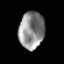
Tissue: prostate
Cell type: T cells
Senescence score: 0.289
Nuclear area (px): 925
Mean DAPI intensity: 139.595